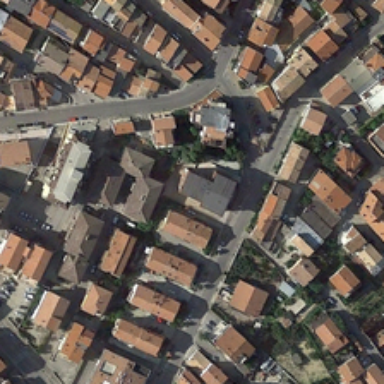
On either side of the road is a large residential area .